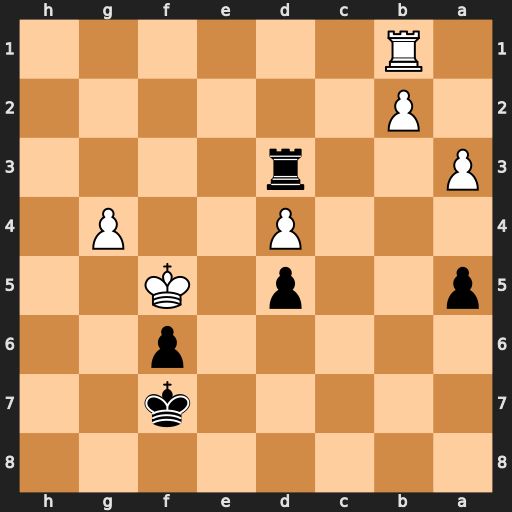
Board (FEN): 8/5k2/5p2/p2p1K2/3P2P1/P2r4/1P6/1R6
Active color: b
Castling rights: -
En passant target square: -
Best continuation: Rf3#